Interaction volume radius: 10 \u00c5
Interaction volume height: 10 \u00c5
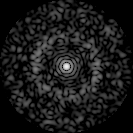
Disorder parameter: 0.7883